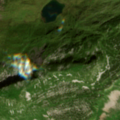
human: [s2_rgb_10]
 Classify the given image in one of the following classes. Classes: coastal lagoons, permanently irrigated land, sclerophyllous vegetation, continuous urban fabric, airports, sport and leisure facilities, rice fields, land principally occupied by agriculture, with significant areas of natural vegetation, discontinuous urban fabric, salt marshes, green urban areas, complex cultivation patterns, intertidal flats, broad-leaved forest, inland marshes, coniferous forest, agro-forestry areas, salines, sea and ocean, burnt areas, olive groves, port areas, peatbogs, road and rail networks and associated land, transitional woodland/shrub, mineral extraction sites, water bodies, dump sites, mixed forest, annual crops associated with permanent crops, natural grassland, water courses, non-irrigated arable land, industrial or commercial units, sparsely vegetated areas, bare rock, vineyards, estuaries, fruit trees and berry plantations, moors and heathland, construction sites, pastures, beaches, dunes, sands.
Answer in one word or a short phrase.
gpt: natural grassland